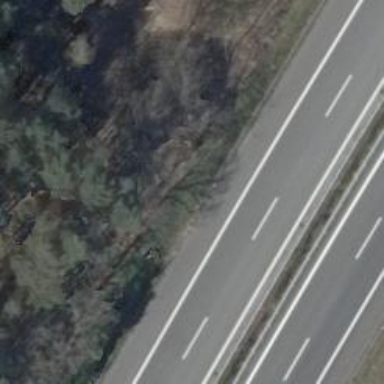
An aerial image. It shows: Asphalt motorway.